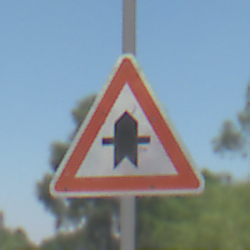
Verkehrszeichen: Vorfahrt
Umgebung: Outdoor, Nature
Tageszeit: Midday
Wetter: Clear
Licht: Natural
Jahreszeit: NotSpecified
Kontrast: HighContrast